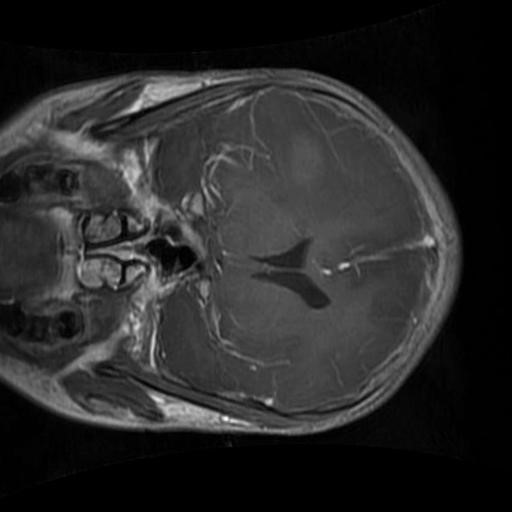
Label: brain_glioma